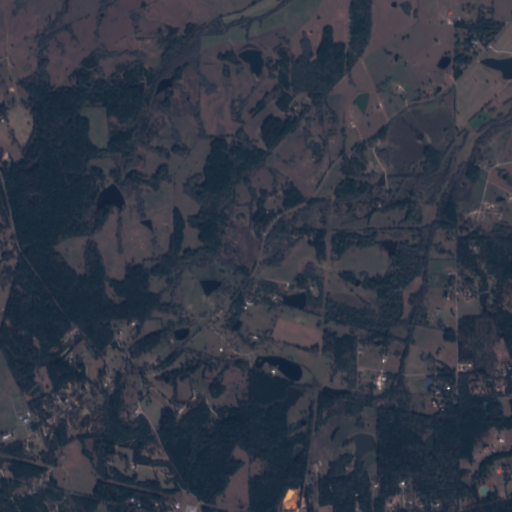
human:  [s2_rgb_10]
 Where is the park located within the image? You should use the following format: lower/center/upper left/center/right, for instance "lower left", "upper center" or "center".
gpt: The park is located in the lower of the image.
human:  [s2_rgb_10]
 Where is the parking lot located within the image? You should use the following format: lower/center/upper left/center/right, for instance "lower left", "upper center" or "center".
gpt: The parking lot is located in the lower right of the image.
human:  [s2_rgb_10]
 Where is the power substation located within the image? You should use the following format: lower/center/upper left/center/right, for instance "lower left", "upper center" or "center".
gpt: The power substation is located in the lower center of the image.
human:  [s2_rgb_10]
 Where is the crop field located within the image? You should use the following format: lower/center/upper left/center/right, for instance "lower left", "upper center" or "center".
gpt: There is no crop field in the image.